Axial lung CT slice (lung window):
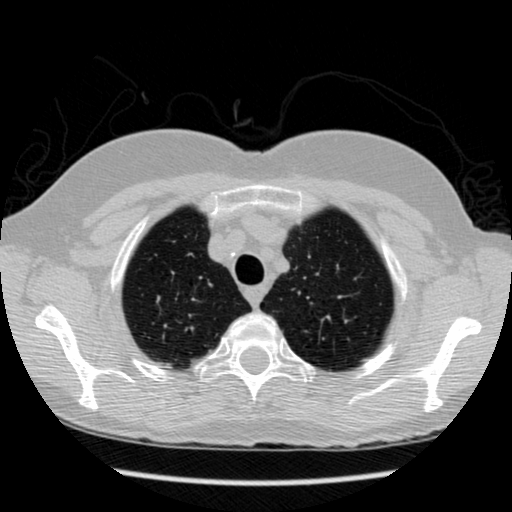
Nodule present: no